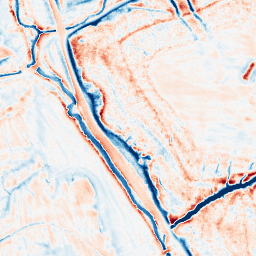
Category: edge_preserving
Decomposition family: anisotropic_diffusion
Decomposition parameters: iterations: 50
kappa: 30
gamma: 0.15
Upsampling method: lanczos
Upsampling parameters: scale: 8
Upsampling scale: 8